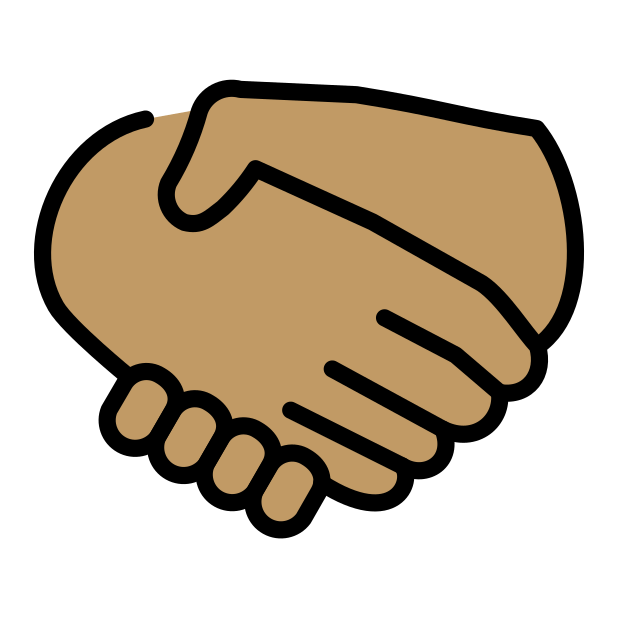
handshake: medium skin tone